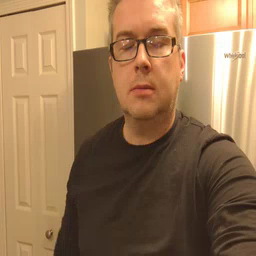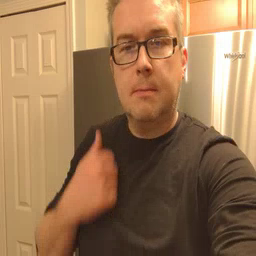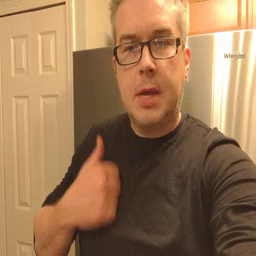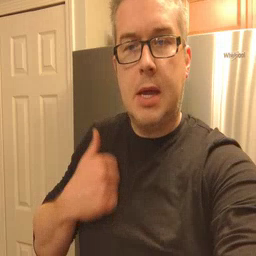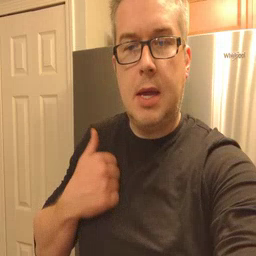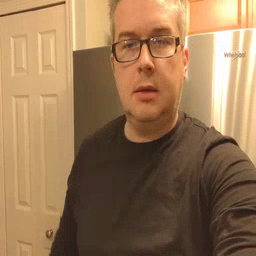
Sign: bath